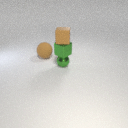
large brown rubber sphere to the left of small green metal sphere